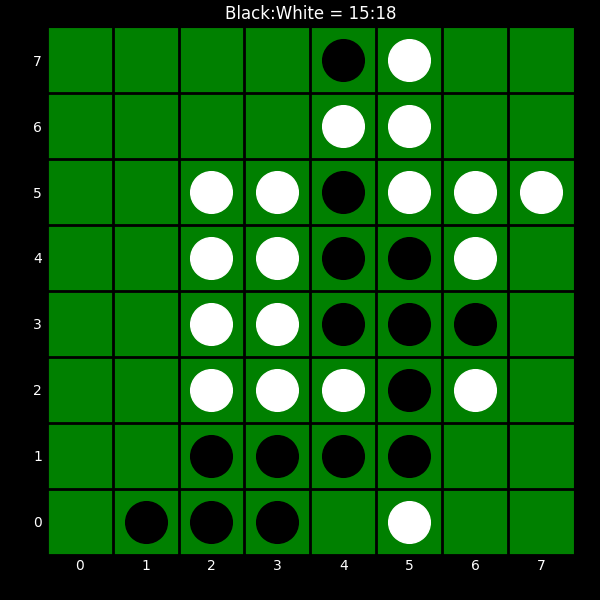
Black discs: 15
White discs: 18